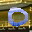
Label: 0